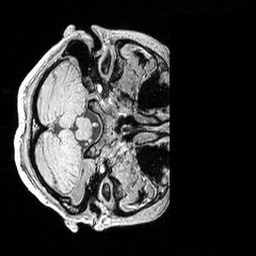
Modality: MP2RAGE
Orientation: axial
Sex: female
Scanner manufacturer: siemens
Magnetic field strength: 3 T
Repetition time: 5 s
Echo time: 0.00292 s